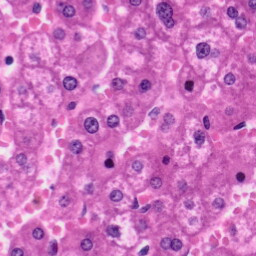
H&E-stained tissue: Liver